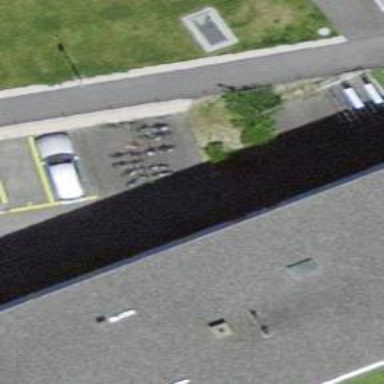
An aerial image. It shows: Building with flat roof.